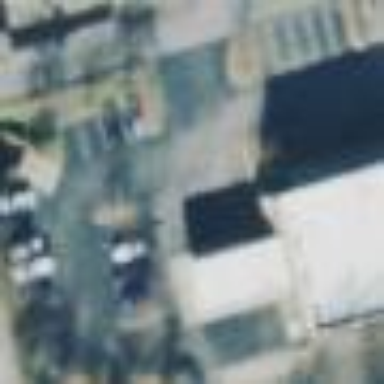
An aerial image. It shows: Parking area with asphalt surface.